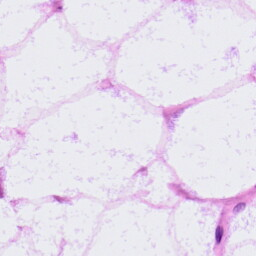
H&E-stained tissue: LymphNode